I will show an image sequence of human cooking. I have annotated the images with numbered circles. Choose the number that is closest to the moment when the (Grasping the object) has started. You are a five-time world champion in this game. Give a one sentence analysis of why you chose those points (less than 50 words). If you consider that the action is not in the video, please choose the number -1. Provide your answer at the end in a json file of this format: {"points": []}
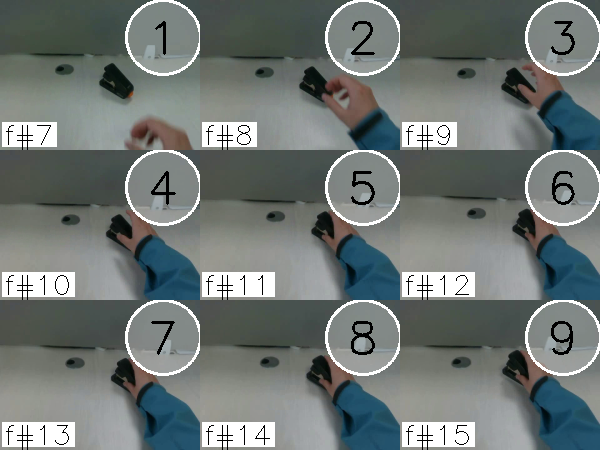
Frame 5 shows the clearest moment of hand-object contact.
{"points": [5]}